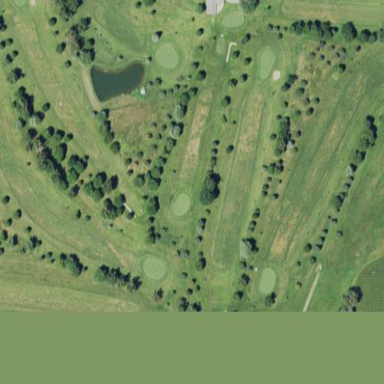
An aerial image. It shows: Golf course surrounded by greenery.